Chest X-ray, PA view. Patient: 73 years old, sex M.
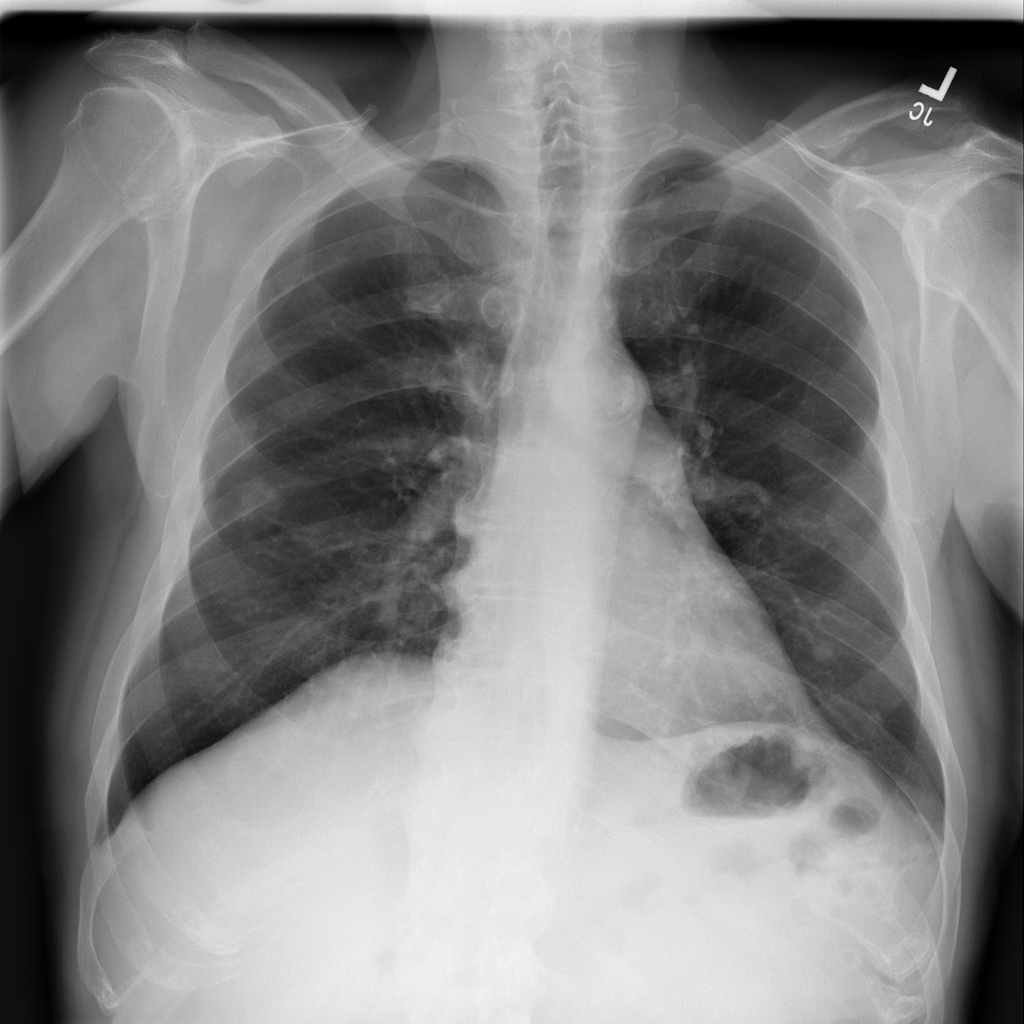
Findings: No Finding